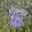
Label: 8